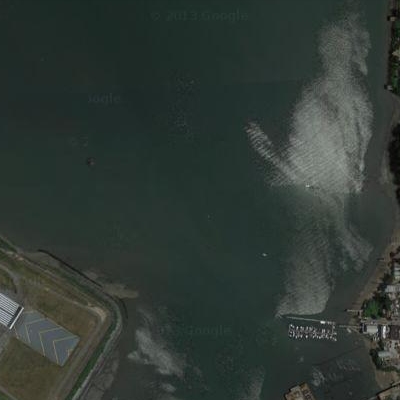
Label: RiverLake